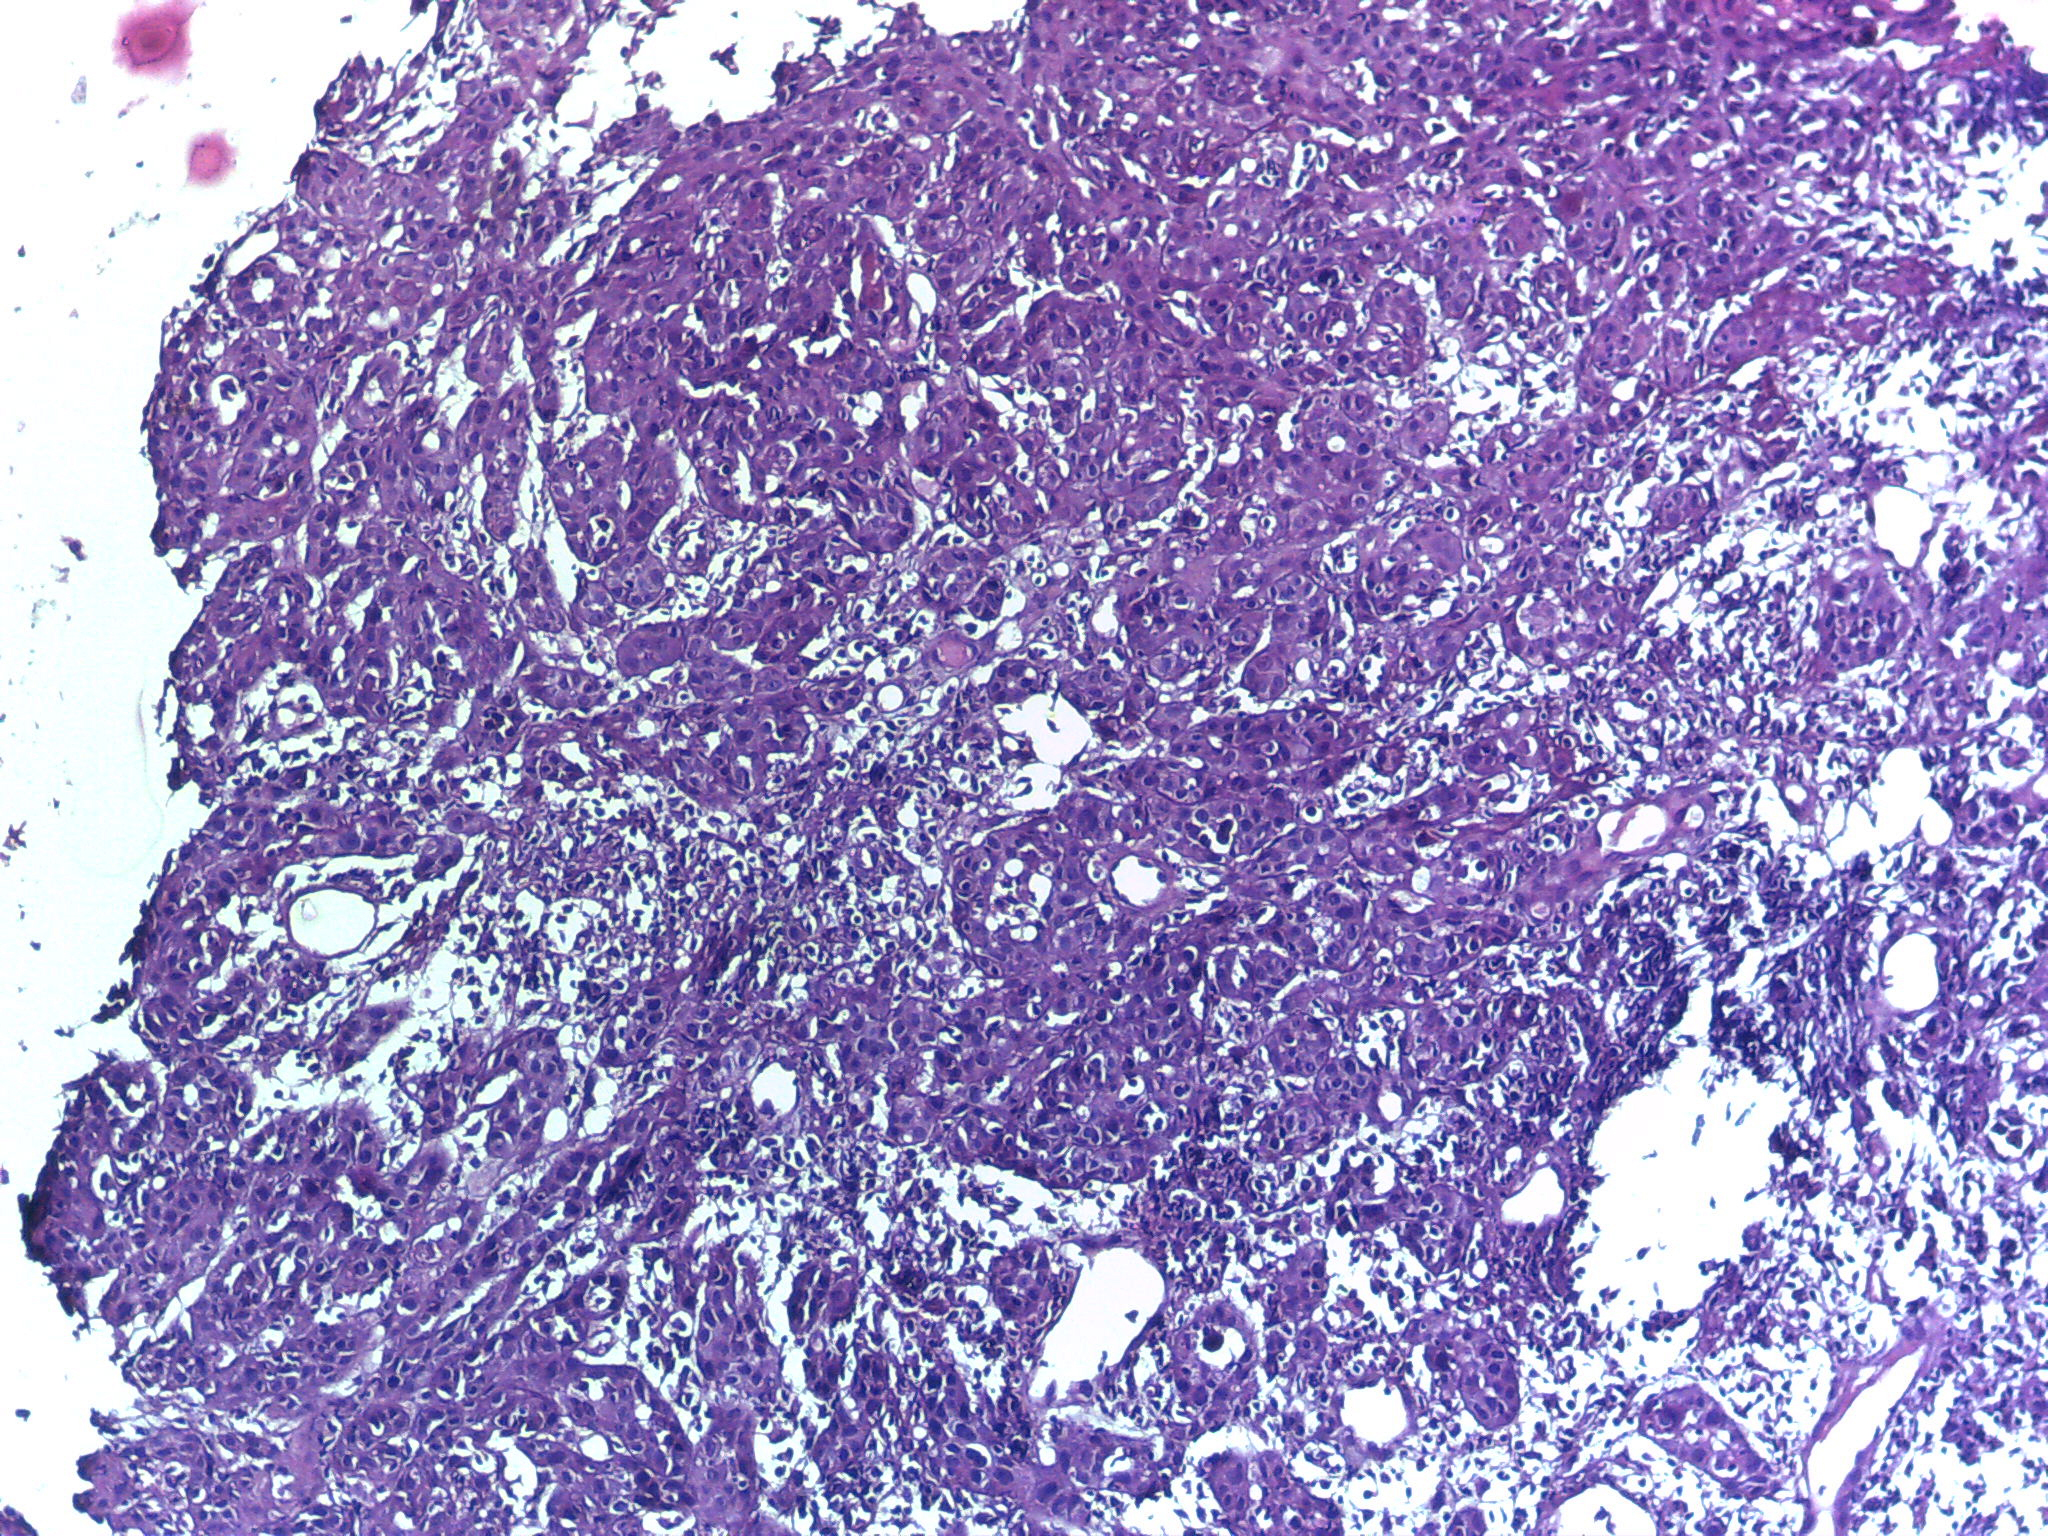
Diagnosis: OSCC